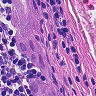
Metastatic tissue present: yes